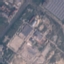
Land use / land cover class: Industrial